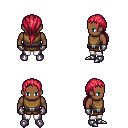
a pixel art fantasy rpg character, male body template, human, dark skin, leather chest armor, white pants, ruby red ponytail hairstyle, metal gloves, metal boots, four views (front, back, left, right), 2x2 character sprite sheet, small pixel art, hard edges, no anti-aliasing